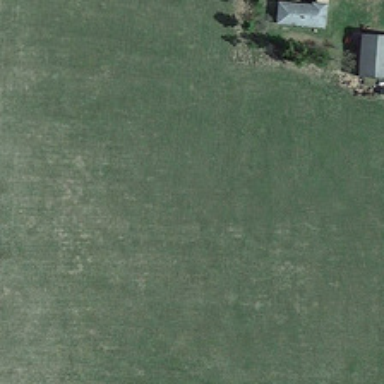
There are two gray roof houses next to the ranch .